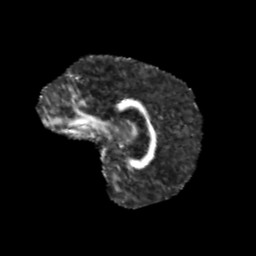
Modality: FA
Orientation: sagittal
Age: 9
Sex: male
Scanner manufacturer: siemens
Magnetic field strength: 3 T
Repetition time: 3.8 s
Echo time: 0.07 s